Field crop: tomato
Growth stage: 1
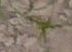
Species: cyperus